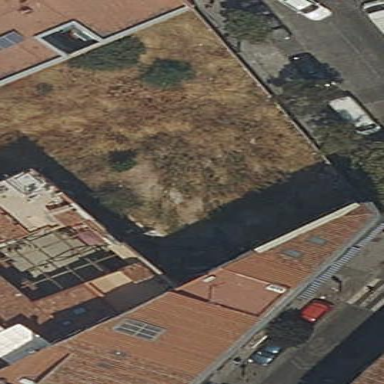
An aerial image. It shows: Hotel building.